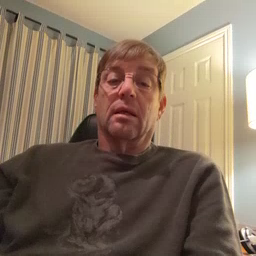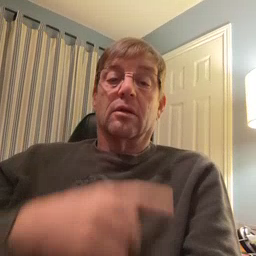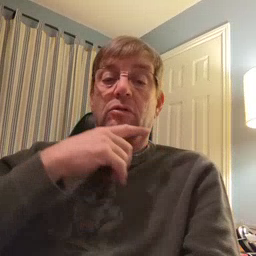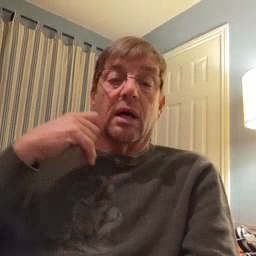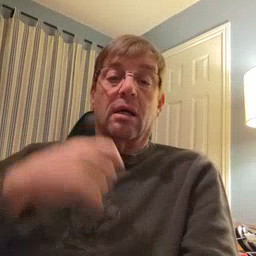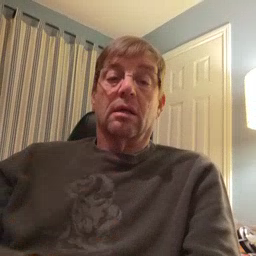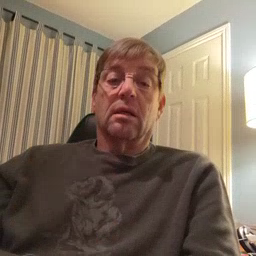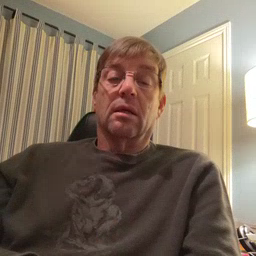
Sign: dry